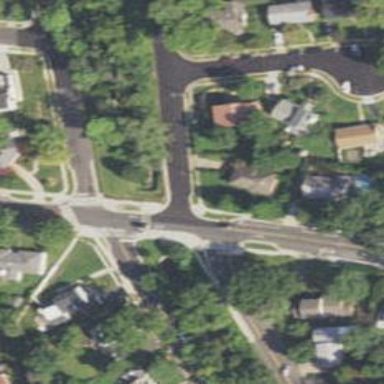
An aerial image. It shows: Marked crossing on footway.